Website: walmart
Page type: cart
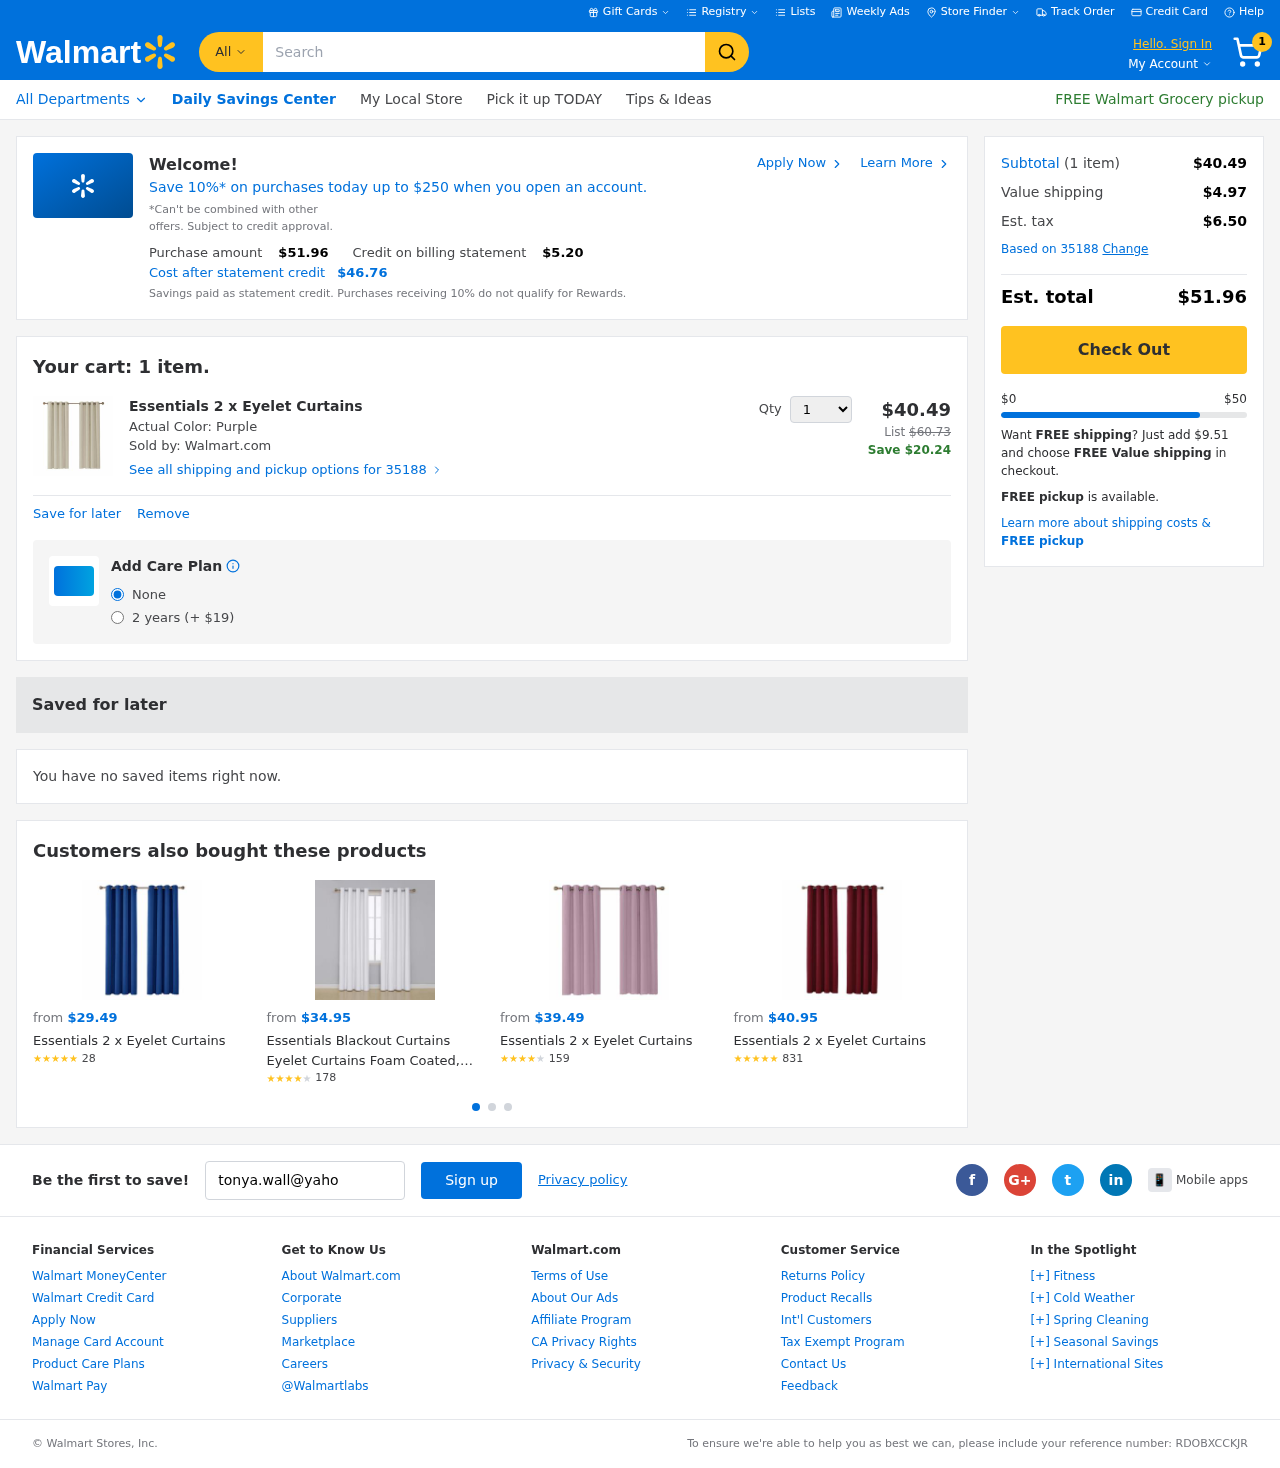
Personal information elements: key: PII_EMAIL
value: tonya.wall@yahoo.com
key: PII_POSTCODE
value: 35188
Product elements: key: PRODUCT1_NAME
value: Essentials 2 x Eyelet Curtains
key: PRODUCT1_PRICE
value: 40.49
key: PRODUCT1_QUANTITY
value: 1
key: PRODUCT2_NAME
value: Essentials 2 x Eyelet Curtains
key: PRODUCT2_NUM_RATINGS
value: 28
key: PRODUCT2_PRICE
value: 29.49
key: PRODUCT2_RATING
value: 4.6
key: PRODUCT3_NAME
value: Essentials Blackout Curtains Eyelet Curtains Foam Coated, White, 240x140
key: PRODUCT3_NUM_RATINGS
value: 178
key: PRODUCT3_PRICE
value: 34.95
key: PRODUCT3_RATING
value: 3.7
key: PRODUCT4_NAME
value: Essentials 2 x Eyelet Curtains
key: PRODUCT4_NUM_RATINGS
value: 159
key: PRODUCT4_PRICE
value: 39.49
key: PRODUCT4_RATING
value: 4
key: PRODUCT5_NAME
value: Essentials 2 x Eyelet Curtains
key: PRODUCT5_NUM_RATINGS
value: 831
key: PRODUCT5_PRICE
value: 40.95
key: PRODUCT5_RATING
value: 4.9
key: PRODUCT1_ORIGINAL_PRICE
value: $60.73
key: PRODUCT1_SAVINGS
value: Save $20.24
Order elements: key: ORDER_NUM_ITEMS
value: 1
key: ORDER_TOTAL
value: $51.96
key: PROMO_TOTAL_AFTER_CREDIT
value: $46.76
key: ORDER_SUBTOTAL
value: $40.49
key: ORDER_SHIPPING_COST
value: $4.97
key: ORDER_TAX
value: $6.50
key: FREE_SHIPPING_REMAINING
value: $9.51
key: ORDER_REFERENCE_NUMBER
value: RDOBXCCKJR
Search elements: key: HEADER_SEARCH
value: Search
Other elements: key: PROMO_CREDIT
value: $5.20